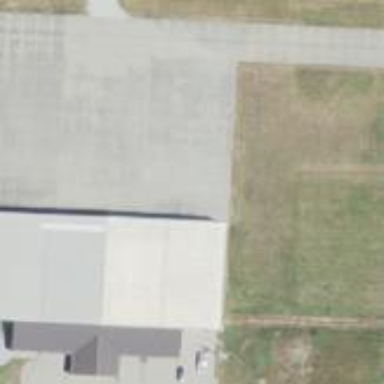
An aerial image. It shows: Apron at the airport.